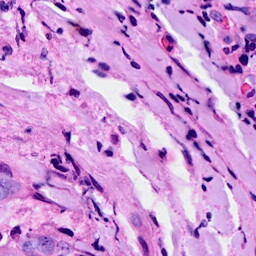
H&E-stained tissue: Breast